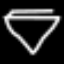
Label: diamond